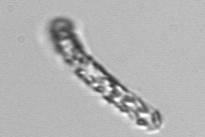
Label: Guinardia_striata